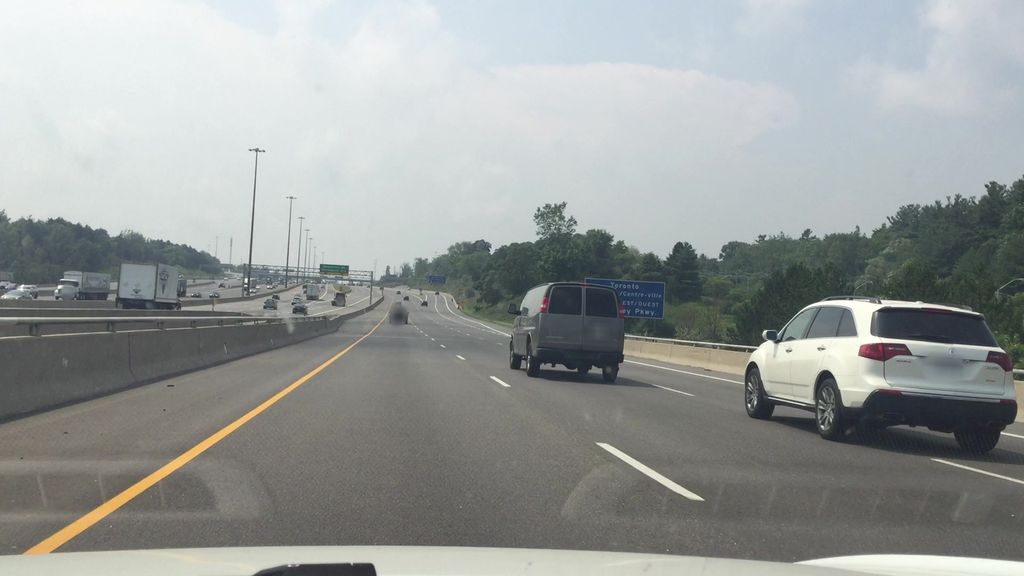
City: toronto